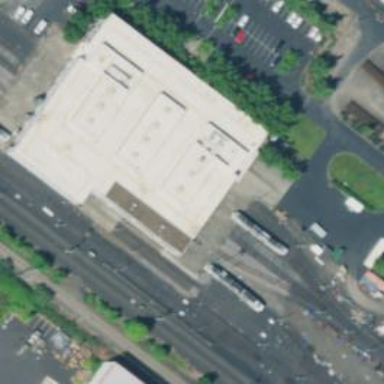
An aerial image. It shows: Light rail yard with electrified contact line. The yard includes building passage tunnel.